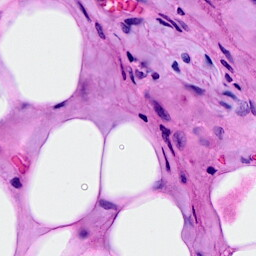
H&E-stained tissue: Breast